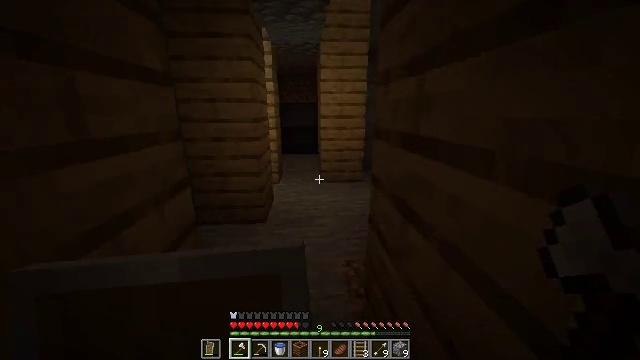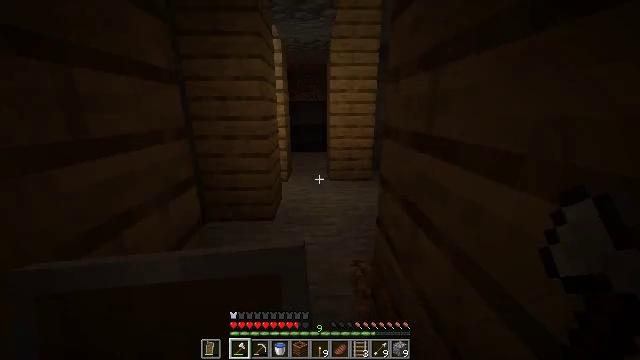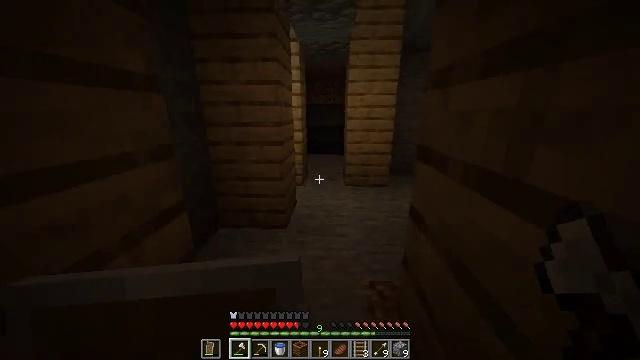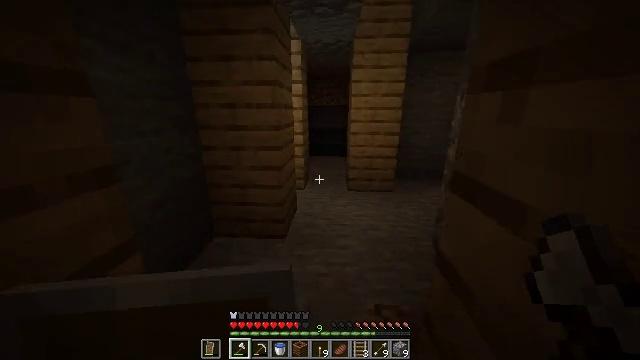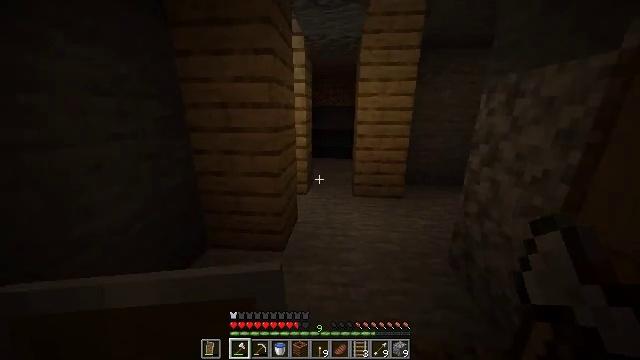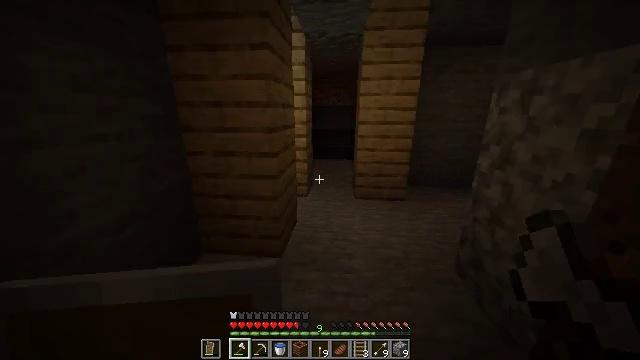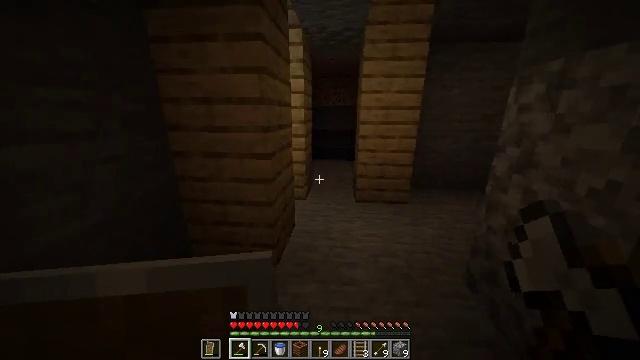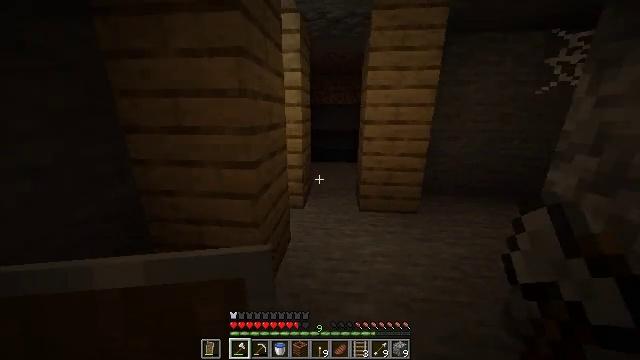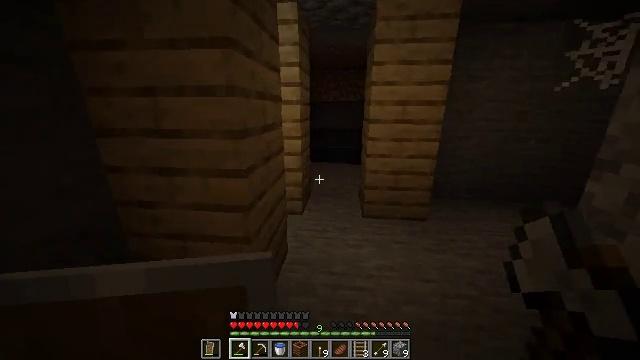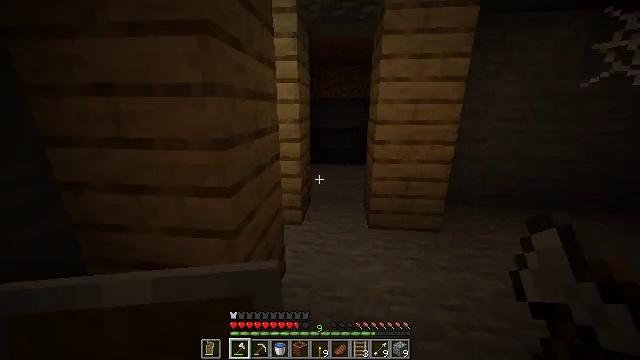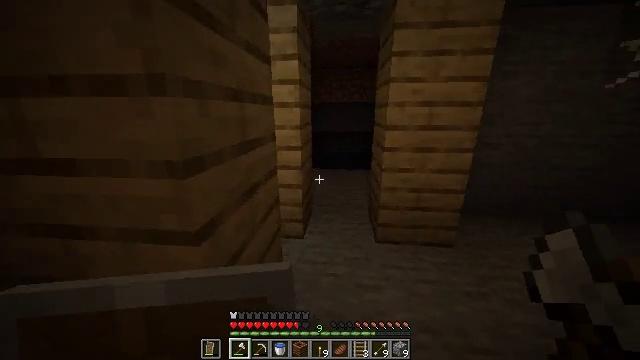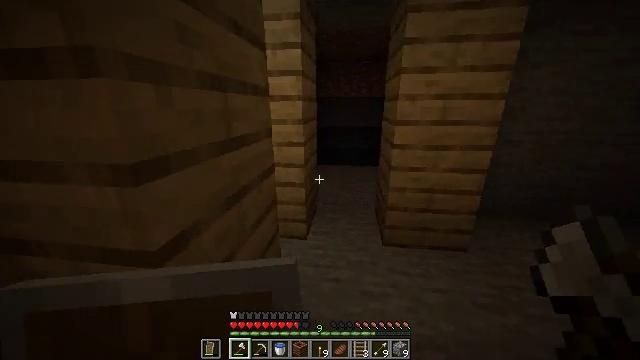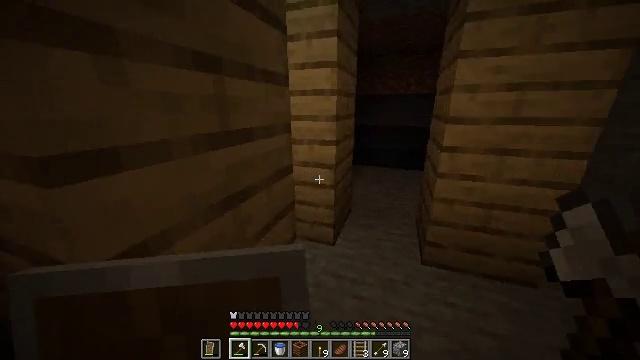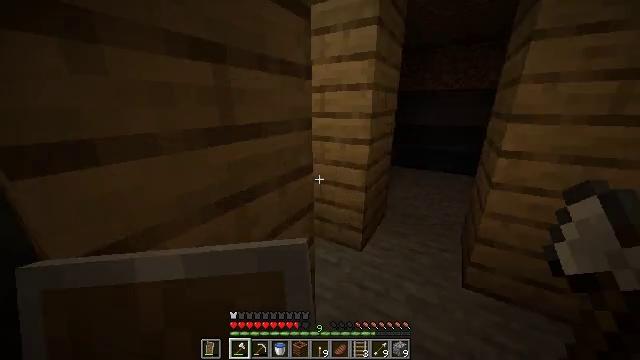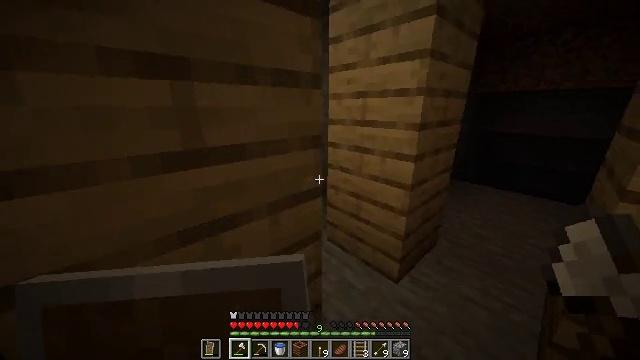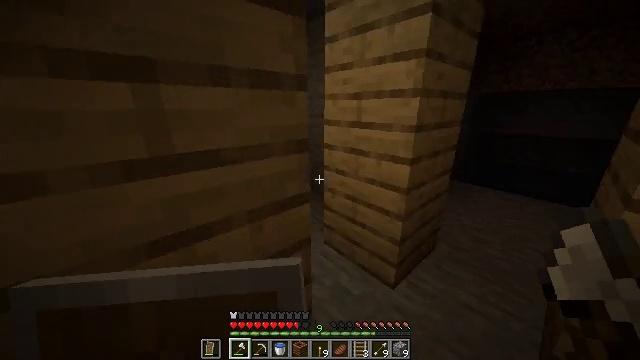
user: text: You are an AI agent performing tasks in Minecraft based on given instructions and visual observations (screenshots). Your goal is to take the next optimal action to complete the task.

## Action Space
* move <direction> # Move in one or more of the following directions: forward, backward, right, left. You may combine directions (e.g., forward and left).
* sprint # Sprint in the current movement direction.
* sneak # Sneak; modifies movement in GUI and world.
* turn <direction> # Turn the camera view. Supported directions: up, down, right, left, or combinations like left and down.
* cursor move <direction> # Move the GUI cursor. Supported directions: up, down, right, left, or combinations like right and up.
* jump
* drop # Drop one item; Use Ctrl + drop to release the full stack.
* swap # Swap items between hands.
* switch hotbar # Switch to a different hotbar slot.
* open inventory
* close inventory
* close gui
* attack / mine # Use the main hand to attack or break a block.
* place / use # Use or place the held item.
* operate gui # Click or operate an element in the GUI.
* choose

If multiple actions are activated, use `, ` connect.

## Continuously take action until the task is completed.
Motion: motion action
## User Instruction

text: Obtain an iron ingot from the furnace.
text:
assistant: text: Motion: move forward, turn left
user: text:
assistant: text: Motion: move forward, turn left
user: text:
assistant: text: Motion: move forward
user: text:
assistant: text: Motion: move forward, turn left
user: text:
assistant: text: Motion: move forward
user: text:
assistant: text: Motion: move forward, sprint
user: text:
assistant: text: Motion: move forward, sprint
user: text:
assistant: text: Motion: move forward, sprint
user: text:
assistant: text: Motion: move forward, sprint
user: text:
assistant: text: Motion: move forward, sprint
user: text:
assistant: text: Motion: move forward and move right, sprint, turn left and down
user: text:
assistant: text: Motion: move forward and move right, sprint, turn left
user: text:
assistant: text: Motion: move forward and move right, sprint, turn left
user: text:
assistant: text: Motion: move forward and move right, sprint, turn left
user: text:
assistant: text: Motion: move forward and move right, sprint
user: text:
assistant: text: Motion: move forward, sprint
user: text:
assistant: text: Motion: move forward, sprint
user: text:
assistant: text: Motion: turn left
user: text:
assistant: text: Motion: turn left
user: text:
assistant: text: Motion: turn left
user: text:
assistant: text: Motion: turn left and down
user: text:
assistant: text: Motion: move forward, turn left
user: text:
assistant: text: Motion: move forward, turn left
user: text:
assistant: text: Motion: move forward, turn left
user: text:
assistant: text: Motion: move forward, turn left
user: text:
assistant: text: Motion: move forward
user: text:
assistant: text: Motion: move forward, sprint
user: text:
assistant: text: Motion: move forward, sprint
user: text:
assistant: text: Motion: move forward, sprint, turn up
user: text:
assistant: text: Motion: move forward, sprint